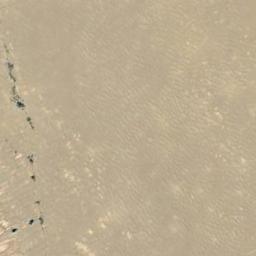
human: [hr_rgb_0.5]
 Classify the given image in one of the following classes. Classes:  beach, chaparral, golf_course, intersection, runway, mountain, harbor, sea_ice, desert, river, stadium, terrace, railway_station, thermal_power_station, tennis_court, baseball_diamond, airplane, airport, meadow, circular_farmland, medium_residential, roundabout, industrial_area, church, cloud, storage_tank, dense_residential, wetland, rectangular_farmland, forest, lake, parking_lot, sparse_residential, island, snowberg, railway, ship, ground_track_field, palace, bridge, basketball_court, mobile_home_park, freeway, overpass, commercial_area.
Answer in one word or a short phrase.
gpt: desert